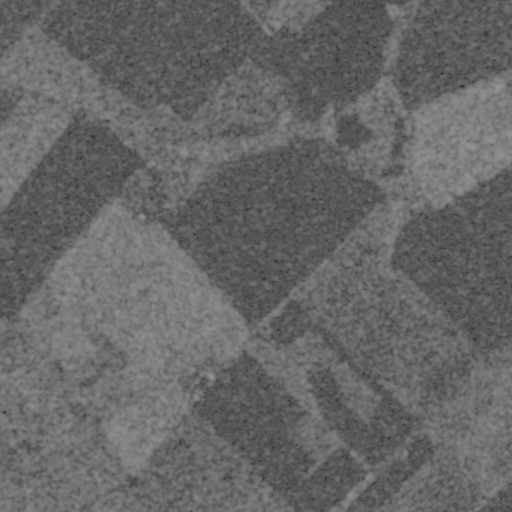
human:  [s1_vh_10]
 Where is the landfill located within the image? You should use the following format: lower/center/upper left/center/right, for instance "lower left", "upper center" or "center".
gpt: The landfill is located in the lower left of the image.
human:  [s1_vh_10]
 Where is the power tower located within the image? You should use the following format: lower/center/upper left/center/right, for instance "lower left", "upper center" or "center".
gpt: The power tower is located in the lower right of the image.
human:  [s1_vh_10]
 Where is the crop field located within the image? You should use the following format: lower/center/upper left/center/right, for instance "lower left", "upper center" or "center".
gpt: There is no crop field in the image.

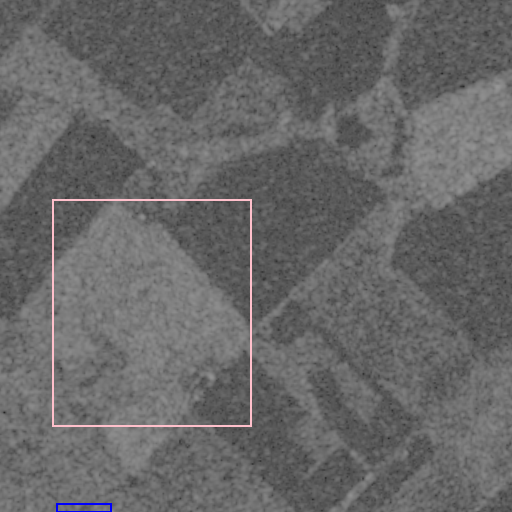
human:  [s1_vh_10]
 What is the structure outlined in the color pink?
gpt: The structure outlined in pink is a crop field.
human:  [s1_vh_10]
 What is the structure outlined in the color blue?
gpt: The structure outlined in blue is a landfill.
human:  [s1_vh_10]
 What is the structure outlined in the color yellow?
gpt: There is no yellow outline.